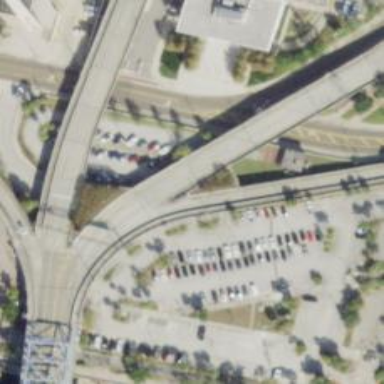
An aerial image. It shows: Trunk link highway bridge.